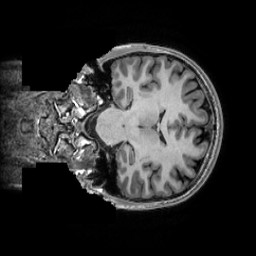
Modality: T1w
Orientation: coronal
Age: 27
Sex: male
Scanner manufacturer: ge
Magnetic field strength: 3 T
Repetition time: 0.007348 s
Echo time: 0.003036 s